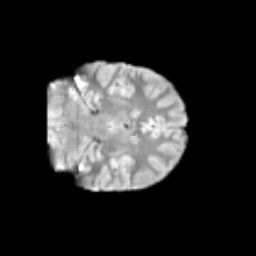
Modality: T2w
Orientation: coronal
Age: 11
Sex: male
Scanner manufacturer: siemens
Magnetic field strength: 3 T
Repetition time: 3.8 s
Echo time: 0.07 s